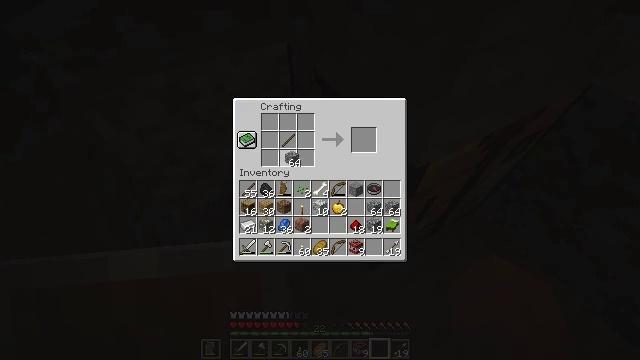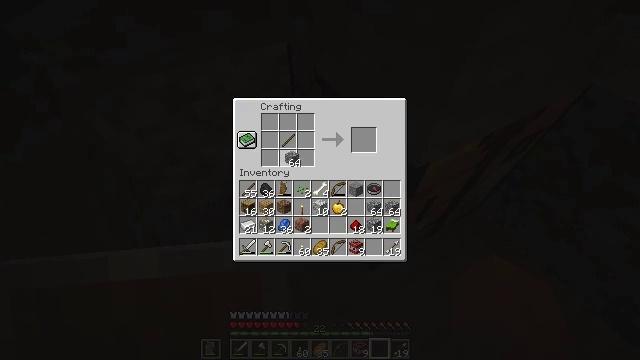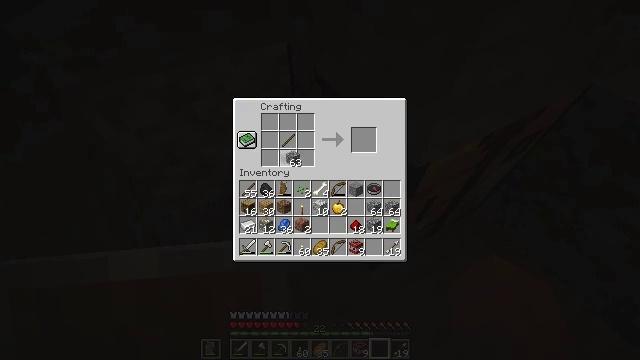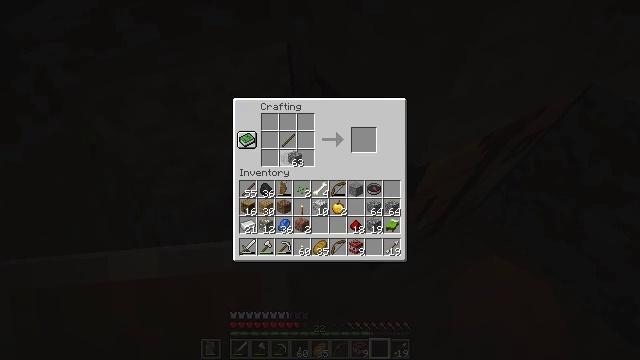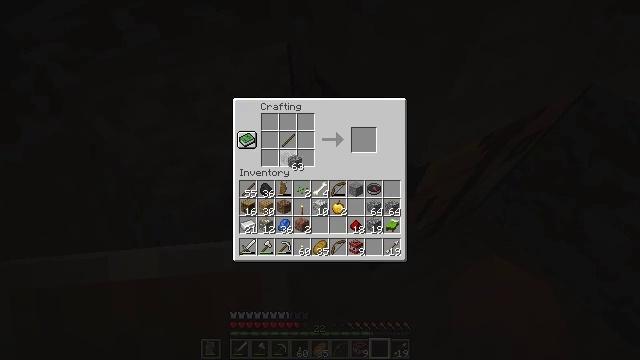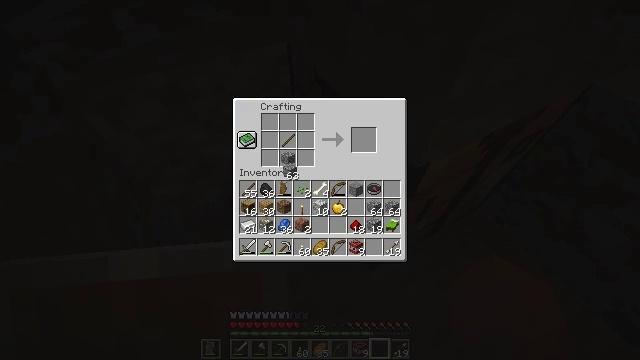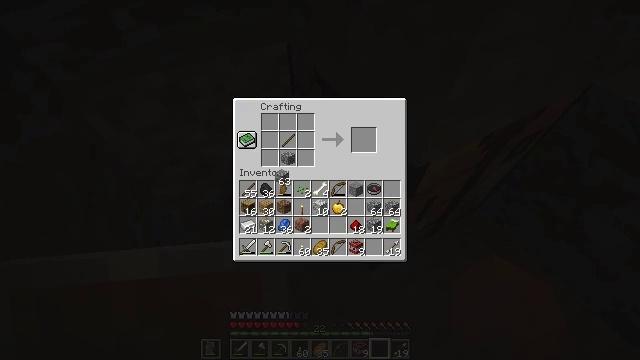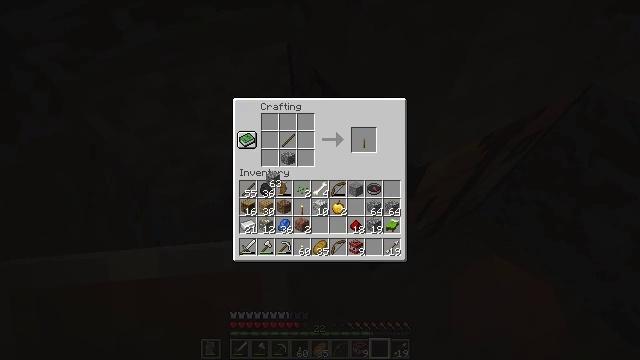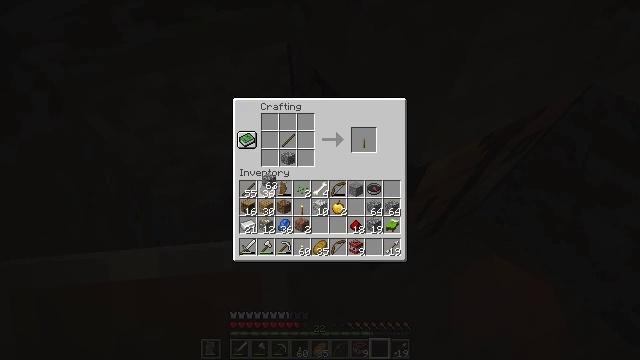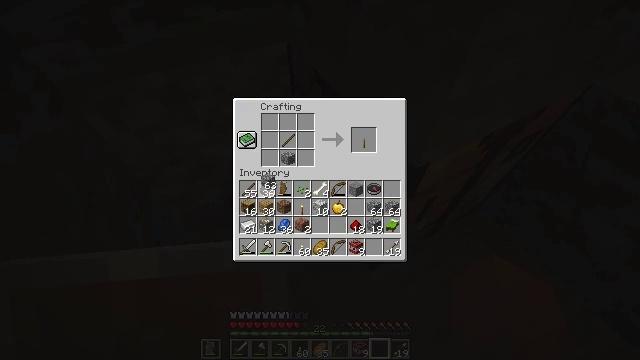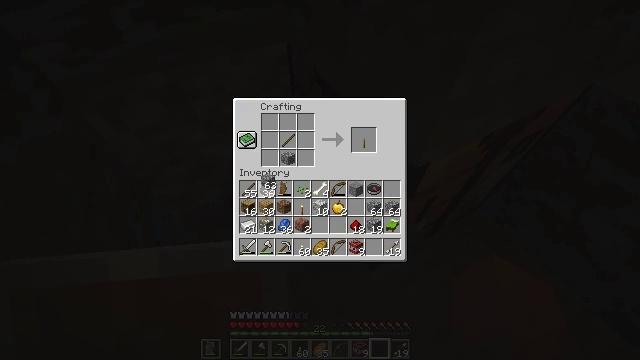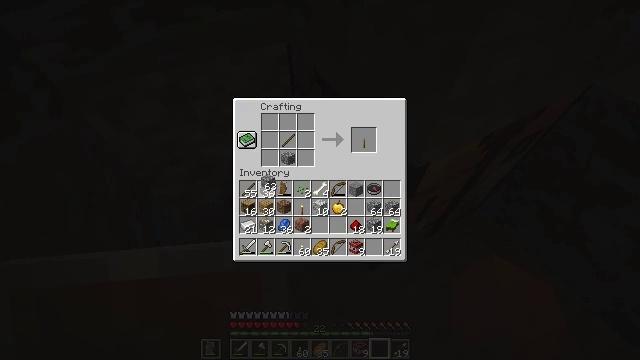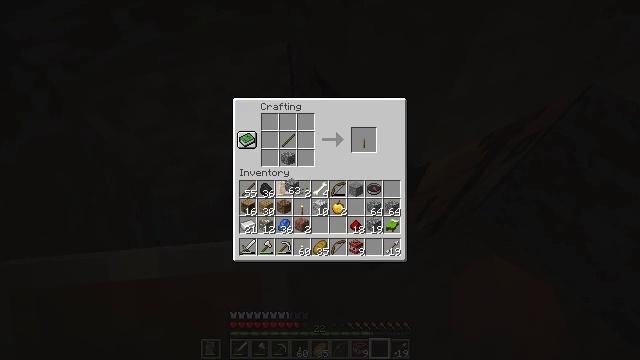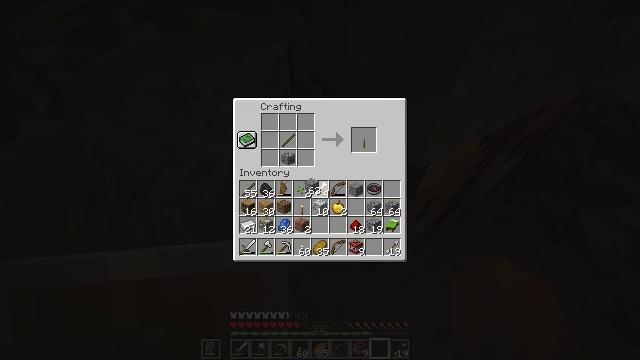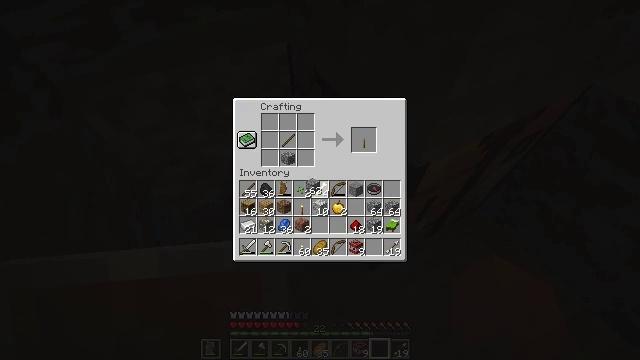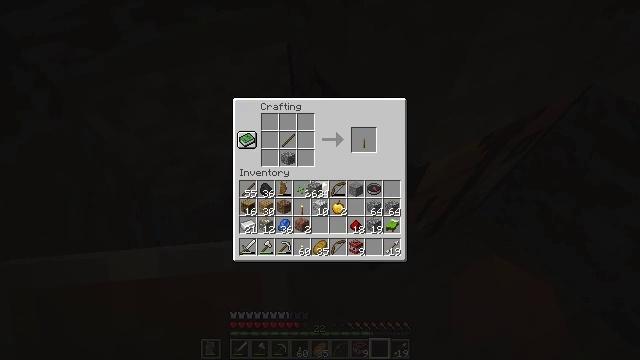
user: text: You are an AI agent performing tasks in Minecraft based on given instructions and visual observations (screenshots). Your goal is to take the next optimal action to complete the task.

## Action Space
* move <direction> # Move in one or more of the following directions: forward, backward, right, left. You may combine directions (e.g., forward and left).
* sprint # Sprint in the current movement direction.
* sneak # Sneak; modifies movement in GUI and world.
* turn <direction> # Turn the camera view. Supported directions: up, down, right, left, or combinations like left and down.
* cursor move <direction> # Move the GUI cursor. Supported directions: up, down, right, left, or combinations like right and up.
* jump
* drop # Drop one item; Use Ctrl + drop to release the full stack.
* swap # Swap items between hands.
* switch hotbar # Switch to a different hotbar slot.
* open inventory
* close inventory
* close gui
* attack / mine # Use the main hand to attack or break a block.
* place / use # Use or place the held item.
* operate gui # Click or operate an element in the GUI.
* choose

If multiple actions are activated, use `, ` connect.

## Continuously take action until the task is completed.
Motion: motion action
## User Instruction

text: Crafting a lever needs the proper materials.
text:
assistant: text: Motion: choose
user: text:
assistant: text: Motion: no_op
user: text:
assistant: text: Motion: no_op
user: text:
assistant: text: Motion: no_op
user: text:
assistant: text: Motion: cursor move down
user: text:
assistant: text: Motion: cursor move left
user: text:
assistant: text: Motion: cursor move left
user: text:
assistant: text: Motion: no_op
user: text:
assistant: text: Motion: no_op
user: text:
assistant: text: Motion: no_op
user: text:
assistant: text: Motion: no_op
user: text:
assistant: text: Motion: cursor move right
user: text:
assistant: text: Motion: cursor move right
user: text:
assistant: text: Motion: no_op
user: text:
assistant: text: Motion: no_op
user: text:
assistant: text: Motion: no_op
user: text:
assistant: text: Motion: no_op
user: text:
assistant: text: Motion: no_op
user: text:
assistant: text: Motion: no_op
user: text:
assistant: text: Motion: no_op
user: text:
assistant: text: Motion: no_op
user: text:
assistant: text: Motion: cursor move left
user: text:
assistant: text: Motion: no_op
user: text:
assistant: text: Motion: no_op
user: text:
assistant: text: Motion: no_op
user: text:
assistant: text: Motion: operate gui
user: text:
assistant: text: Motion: operate gui
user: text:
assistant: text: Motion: operate gui
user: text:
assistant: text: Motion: cursor move right
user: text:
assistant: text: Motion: cursor move right